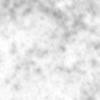
Label: no_change